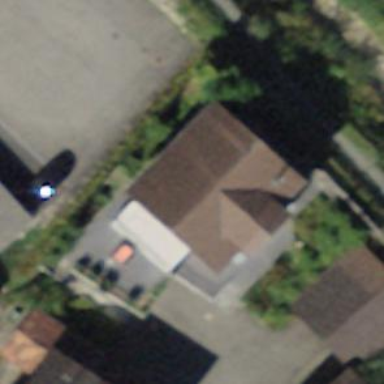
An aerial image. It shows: Residential building.